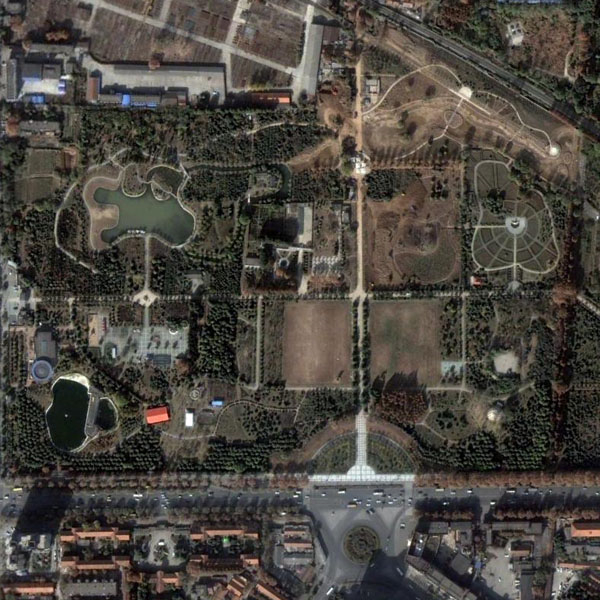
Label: Park